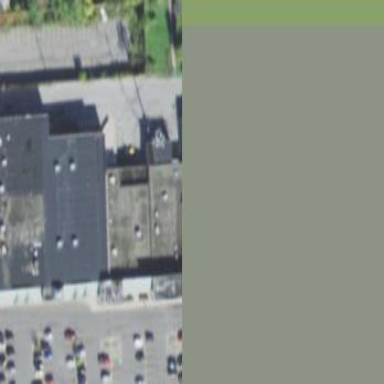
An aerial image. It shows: Retail building that is part of mall.